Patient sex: F
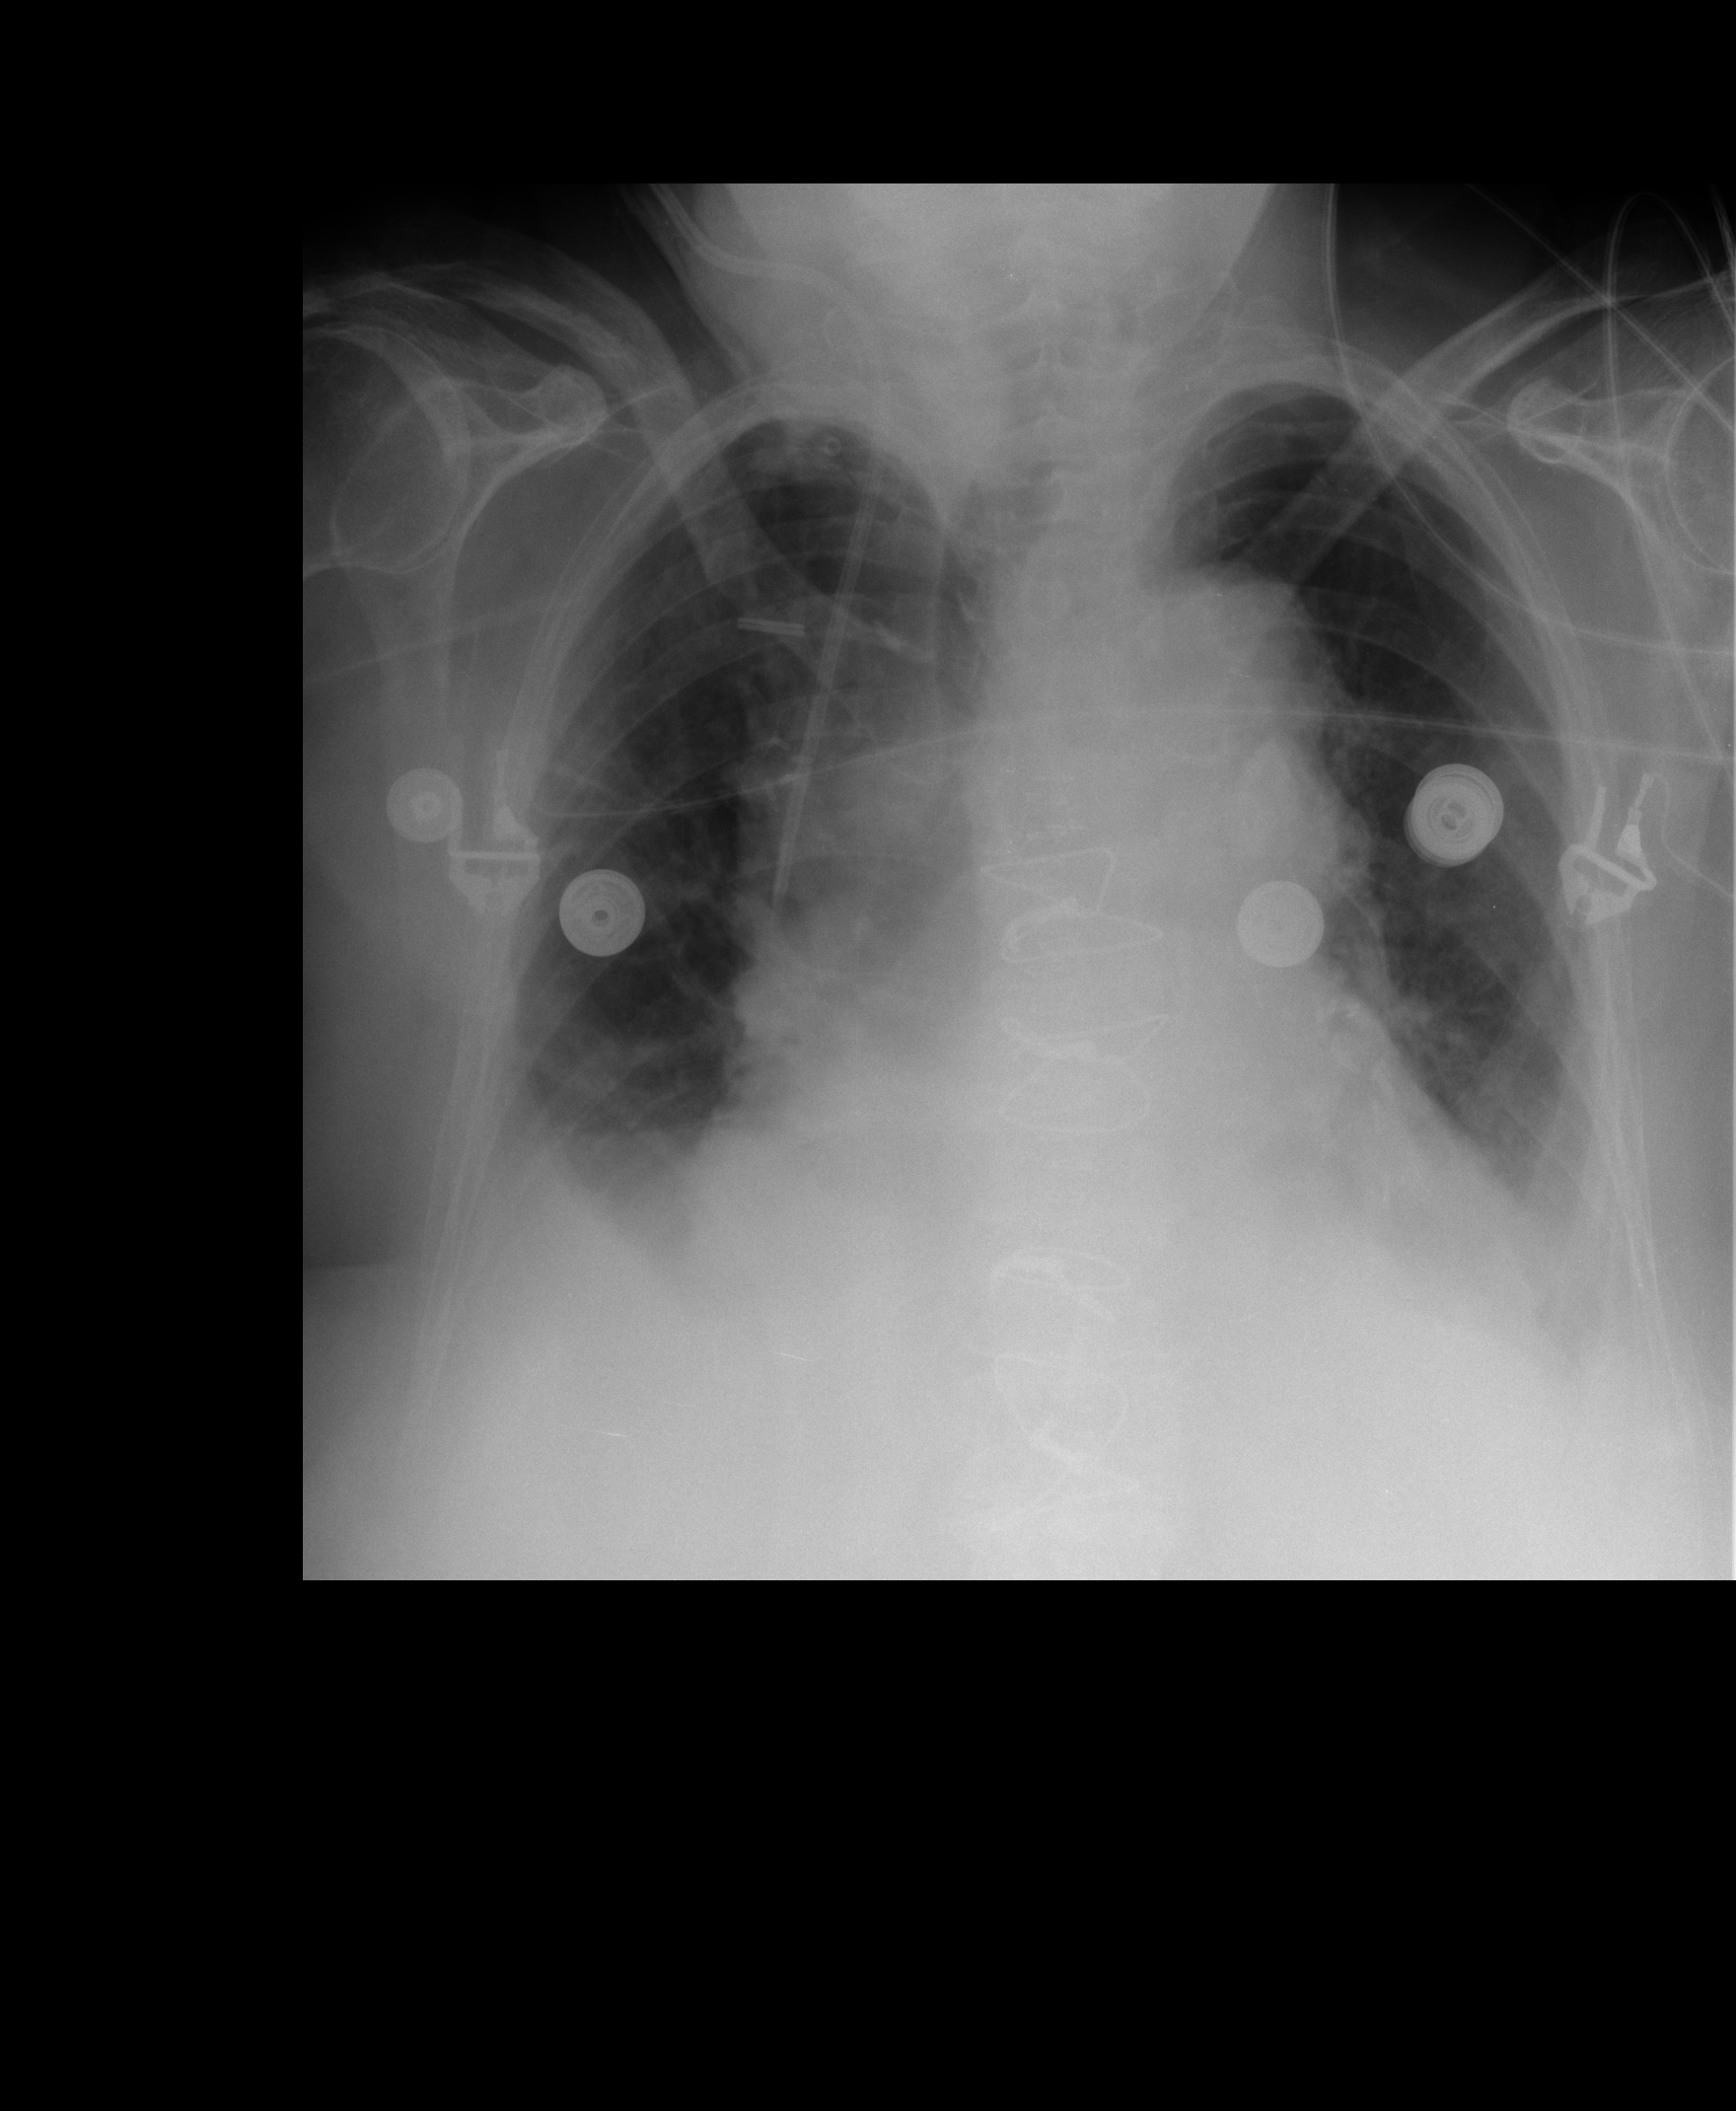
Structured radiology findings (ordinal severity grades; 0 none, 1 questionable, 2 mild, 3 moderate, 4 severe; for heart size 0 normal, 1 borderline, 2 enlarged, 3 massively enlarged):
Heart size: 2
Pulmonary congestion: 2
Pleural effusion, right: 2
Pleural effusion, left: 2
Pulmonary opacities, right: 0
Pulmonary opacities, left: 0
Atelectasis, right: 2
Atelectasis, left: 2